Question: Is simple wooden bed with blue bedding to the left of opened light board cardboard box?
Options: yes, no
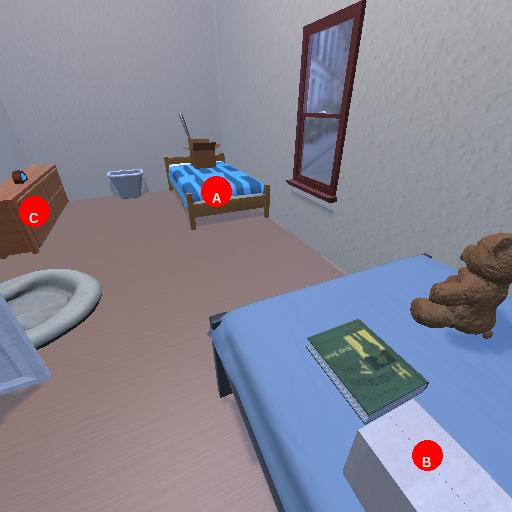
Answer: yes